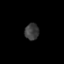
Tissue: prostate
Cell type: T cells
Senescence score: 0.3364
Nuclear area (px): 233
Mean DAPI intensity: 58.515